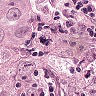
Metastatic tissue present: yes